Question: When having, let's say, a 'TextBox' and a 'Button' like below, everything's fine. You can use tab stop to go back and forth between both controls.
'''
<StackPanel>
<TextBox>Type Here</TextBox>
<Button>Click Me</Button>
</StackPanel>
'''
But if you redefine the 'TextBox' layout you cannot use tab stop to navigate to the button.
'''
<Style TargetType="TextBox">
<Setter Property="Template">
<Setter.Value>
<ControlTemplate>
<StackPanel>
<ScrollViewer x:Name="PART_ContentHost" />
<Button>Template-Button</Button>
</StackPanel>
</ControlTemplate>
</Setter.Value>
</Setter>
</Style>
'''
That is, you can still navigate back and forth between the text area and the 'Click Me'-button (which is still a separate control) but you won't reach the 'Template-Button' (which is part of the 'TextBox'):

This issue does not occur with Windows 7 Basic style.
It seems that this is true for templating 'TextBox', but not necessarily to any controls. When templating a 'Button' you can reach any parts of the control. In the following example you can reach the 'ComboBox' as well as the 'TextBox'.
'''
<Style TargetType="Button">
<Setter Property="Template">
<Setter.Value>
<ControlTemplate>
<StackPanel>
<ComboBox>ComboBox</ComboBox>
<TextBox>TextBox</TextBox>
</StackPanel>
</ControlTemplate>
</Setter.Value>
</Setter>
</Style>
'''
I wonder why it's like that and if there's any workaround other than not using 'ControlTemplate' and 'misuse' of another control (like 'Button') as I lose 'TextBox'-features and have to re-implement them.
Unfortunately, I didn't find anything when searching the Internet. I found some sources stating that the Windows classic templates are differently implemented than the respective Aero templates (for instance the <URL>.
So, anything I can do?
---
Some additional notes:
- It's even worse for a PasswordBox as you cannot reach any templated elements for both Windows 7 classic and basic theme.- This issue is reproducible on a Windows 7 system but AFAIK it also appears on Windows 8.
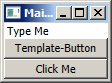
Answer: I found the answer to my question right here on another question <URL>.
I didn't find it in the first place as I focused my search on windows 7 classic style.
So, all I need to do to fix this issue is to add a setter to my style which sets the 'KeyboardNavigation.TabNavigation' value to 'Continue'.
'''
<Setter Property="KeyboardNavigation.TabNavigation" Value="Continue" />
'''
Due to this value each element gets keyboard focus:
> Continue: Each element receives keyboard focus, as long as it is a navigation stop. Navigation leaves the containing element when an edge is reached.
According to <URL> the default value is 'Continue' but this is not true for the classic theme where the default value actually is 'None'. Unfortunately, there's no hint anywhere.